Question:
I have the above situation and I need to be able to check if a div with id=profile and custom data attribute - say 'hobartcity77' exists.
I have been testing this code:
'''
if($('div#mainContainer div#'+urlType).find('[data-unique='+urlUnique+']').length > 0) {
}
'''
however it only matches the first div - it doesn't seem to search though the list.
how can I get this to search the list of div's to see if I have a match.
thx
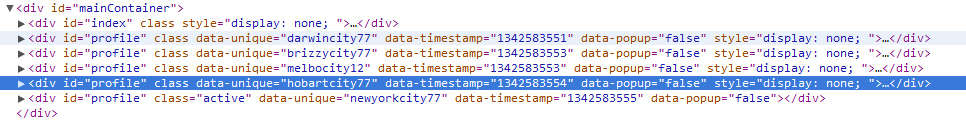
Answer: using 'find()' in your code is redundant as your first selector selects the div and 'find()' tries to find another div within selected div, try this:
'''
if($('#mainContainer div[data-unique='+urlUnique+']').length > 0) {
'''